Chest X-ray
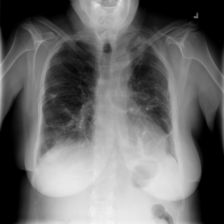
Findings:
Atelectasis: negative
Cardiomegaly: negative
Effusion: negative
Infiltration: negative
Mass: negative
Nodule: positive
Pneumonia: negative
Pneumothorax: negative
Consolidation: negative
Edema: negative
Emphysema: negative
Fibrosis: negative
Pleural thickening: negative
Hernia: negative